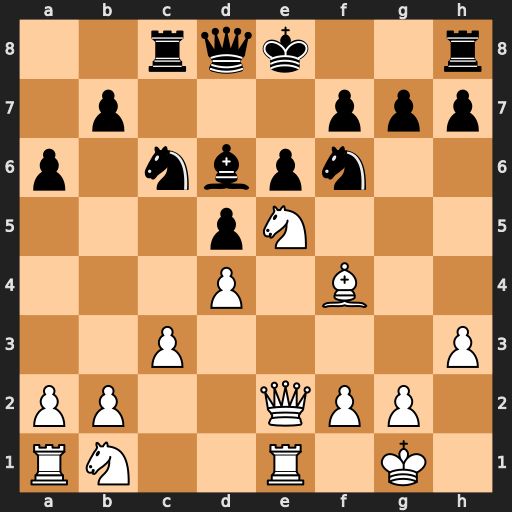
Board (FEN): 2rqk2r/1p3ppp/p1nbpn2/3pN3/3P1B2/2P4P/PP2QPP1/RN2R1K1
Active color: w
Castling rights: k
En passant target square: -
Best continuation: Nxf7 Kxf7 Qxe6+ Kg6 Qxd6 Qxd6 Bxd6